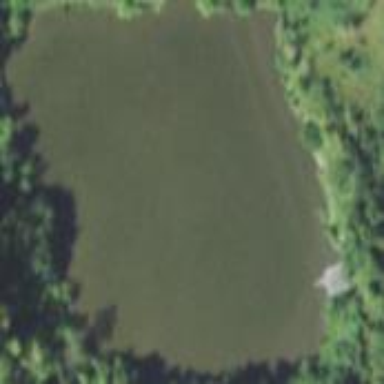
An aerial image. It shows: Reservoir.